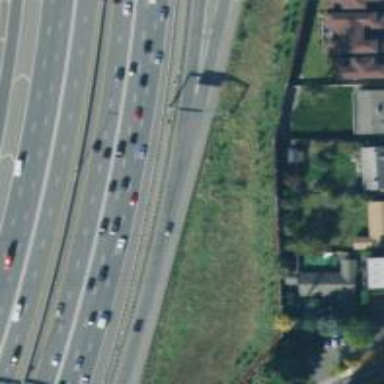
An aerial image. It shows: Motorway junction.